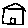
Label: house